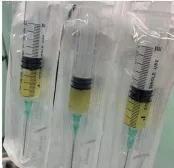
(B) Cerebrospinal fluid sample on the day of admission.
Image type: radiology (x_ray)